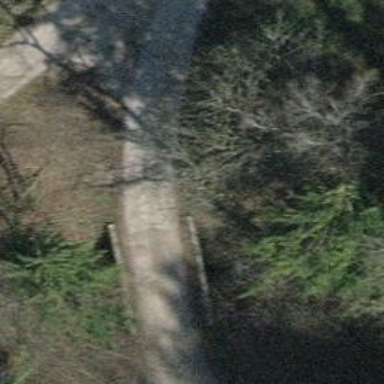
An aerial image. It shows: Track road on bridge with grade 1 tracktype.